Interaction volume radius: 5 \u00c5
Interaction volume height: 25 \u00c5
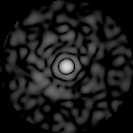
Disorder parameter: 0.8194